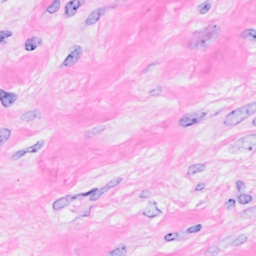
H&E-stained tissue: Breast